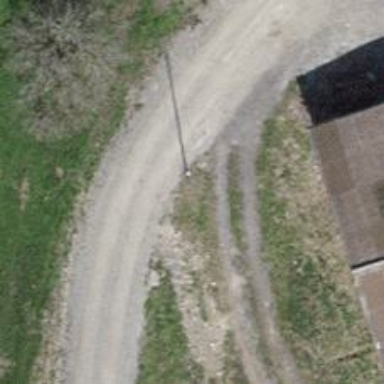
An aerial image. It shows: Power pole.